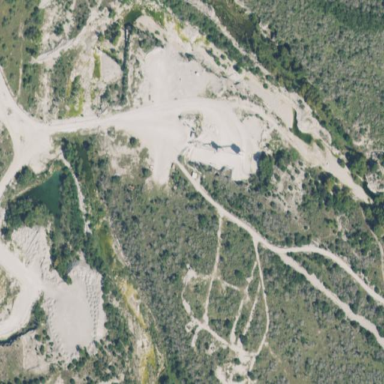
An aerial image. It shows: Quarry area.